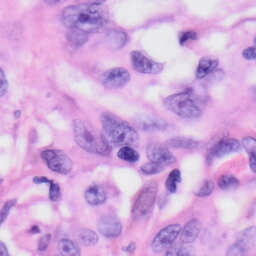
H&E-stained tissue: Skin